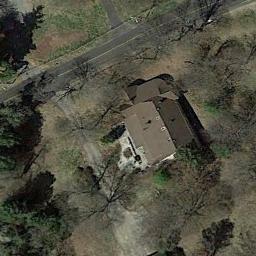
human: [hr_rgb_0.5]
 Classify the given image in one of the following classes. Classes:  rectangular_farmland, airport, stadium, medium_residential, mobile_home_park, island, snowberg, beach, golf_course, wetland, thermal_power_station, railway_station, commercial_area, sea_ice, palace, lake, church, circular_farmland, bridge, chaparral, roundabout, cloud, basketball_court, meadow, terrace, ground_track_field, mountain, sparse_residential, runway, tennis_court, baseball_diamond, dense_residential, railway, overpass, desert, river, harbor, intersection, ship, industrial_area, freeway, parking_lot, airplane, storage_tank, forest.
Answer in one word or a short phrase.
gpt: sparse_residential